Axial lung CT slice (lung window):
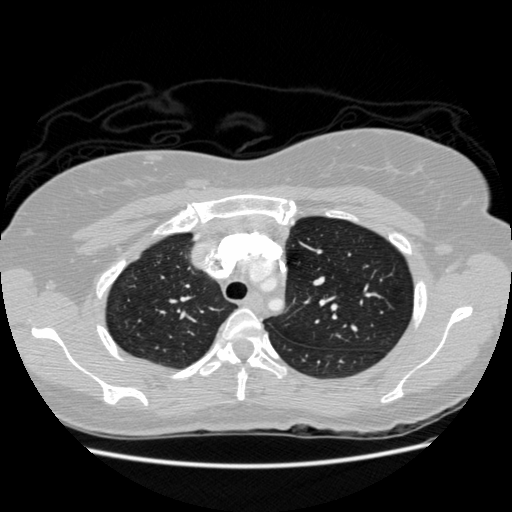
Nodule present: no